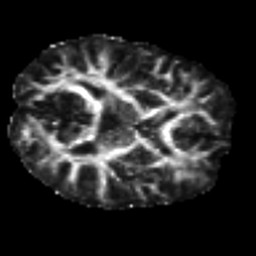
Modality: FA
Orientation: axial
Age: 31
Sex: female
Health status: ill
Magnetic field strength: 3 T
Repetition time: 8.4 s
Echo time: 0.0926 s